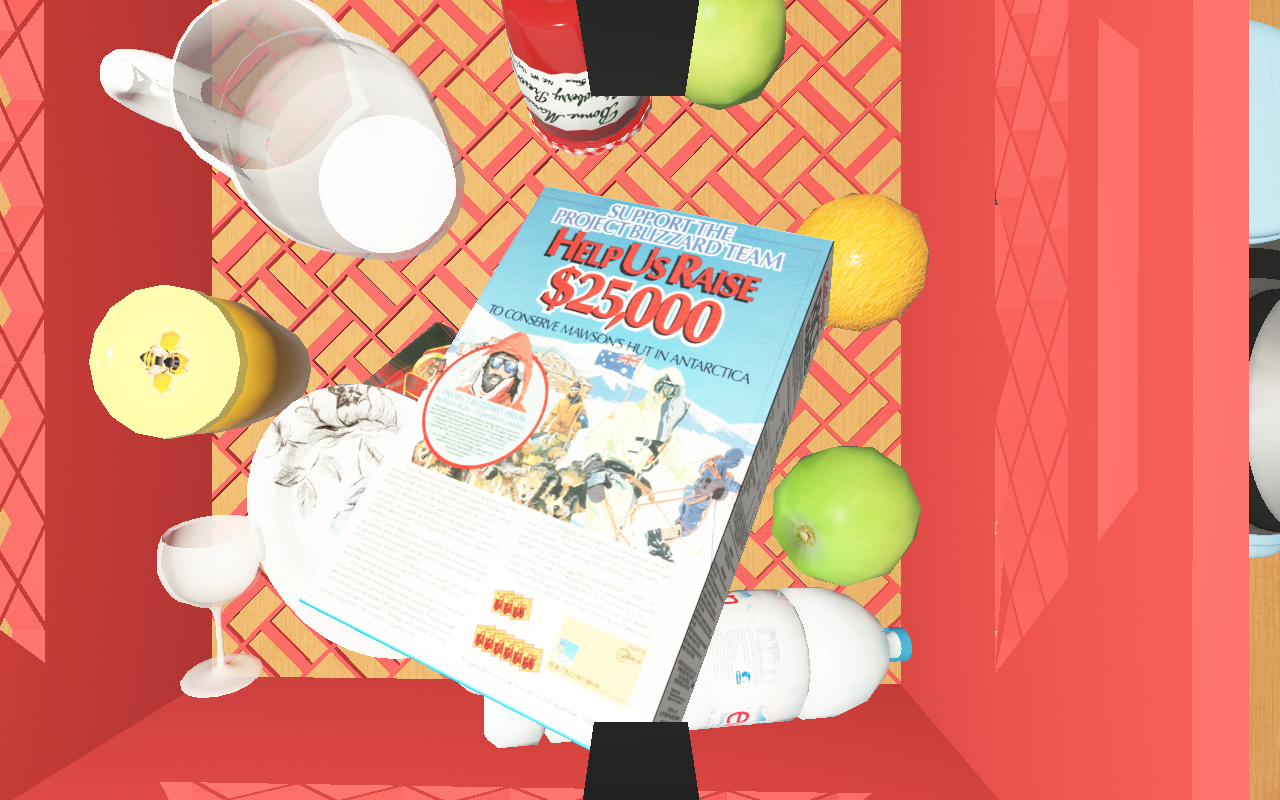
Objects in the scene:
carafe
water bottle
plate
glass
wineglass
cereal box
cereal box